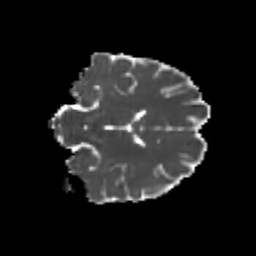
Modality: MD
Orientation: coronal
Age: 25
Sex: female
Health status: healthy
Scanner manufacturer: philips
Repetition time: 7.391 s
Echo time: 0.08599 s